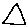
Label: triangle